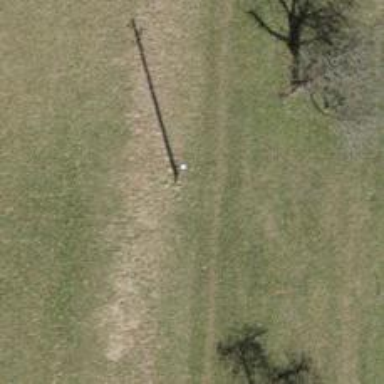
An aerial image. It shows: Minor power line with 3 cables.